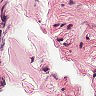
Metastatic tissue present: no